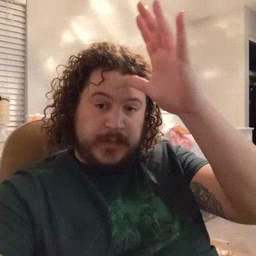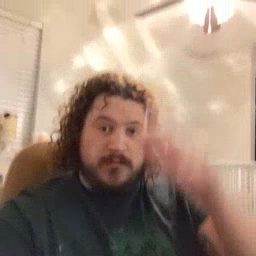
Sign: dad